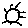
Label: sun